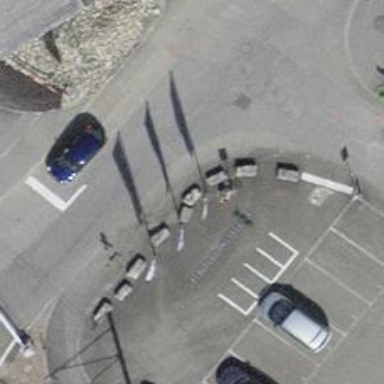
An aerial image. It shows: Bicycle parking area with racks.